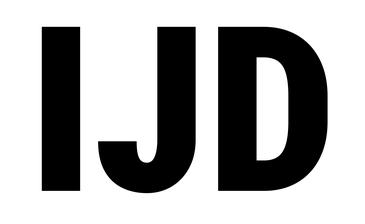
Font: Roboto_Condensed_Black